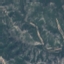
Land use / land cover class: HerbaceousVegetation